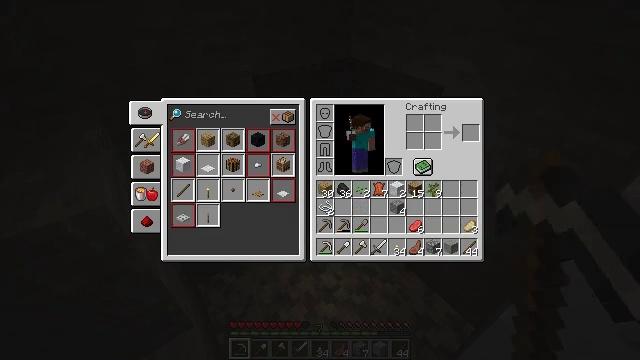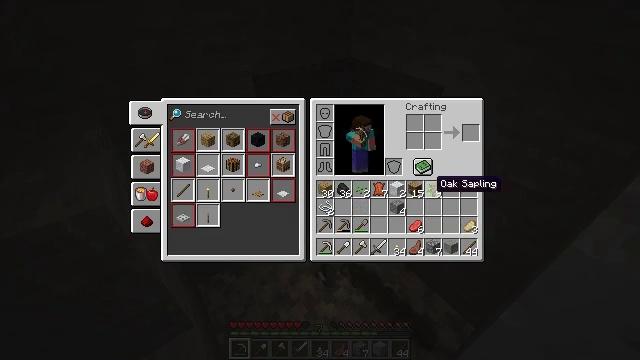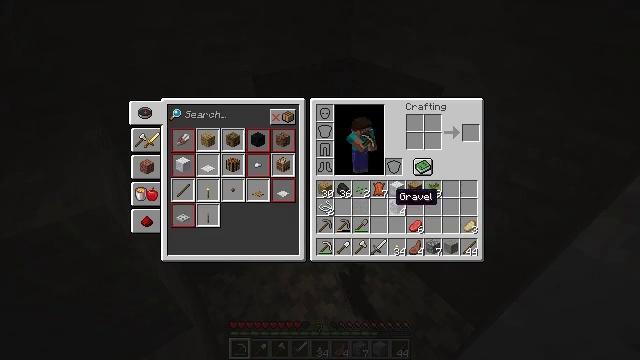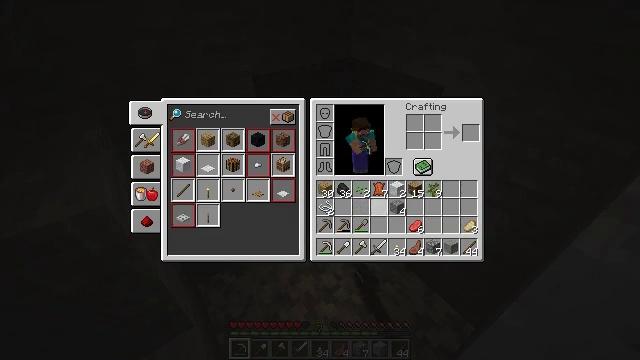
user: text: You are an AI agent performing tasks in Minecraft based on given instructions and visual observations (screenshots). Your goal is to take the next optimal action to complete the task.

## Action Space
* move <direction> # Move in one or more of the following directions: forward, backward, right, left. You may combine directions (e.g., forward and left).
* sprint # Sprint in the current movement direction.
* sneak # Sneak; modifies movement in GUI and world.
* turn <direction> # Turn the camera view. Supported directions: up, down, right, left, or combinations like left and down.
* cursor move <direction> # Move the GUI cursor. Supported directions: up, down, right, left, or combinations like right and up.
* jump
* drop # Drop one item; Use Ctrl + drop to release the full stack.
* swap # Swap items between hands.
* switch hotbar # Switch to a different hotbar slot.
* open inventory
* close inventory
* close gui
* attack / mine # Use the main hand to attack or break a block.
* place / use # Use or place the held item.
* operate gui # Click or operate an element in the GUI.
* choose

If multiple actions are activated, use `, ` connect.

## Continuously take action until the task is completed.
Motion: motion action
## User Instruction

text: Drop a stone sword.
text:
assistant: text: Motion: cursor move left and down
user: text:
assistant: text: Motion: cursor move left and down
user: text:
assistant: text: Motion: cursor move left
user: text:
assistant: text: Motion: no_op